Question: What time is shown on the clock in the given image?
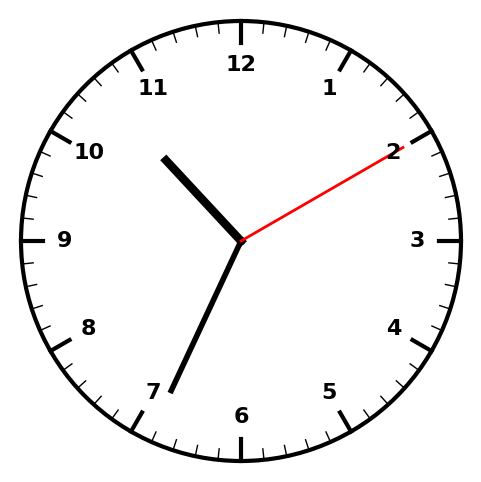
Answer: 10:34:10